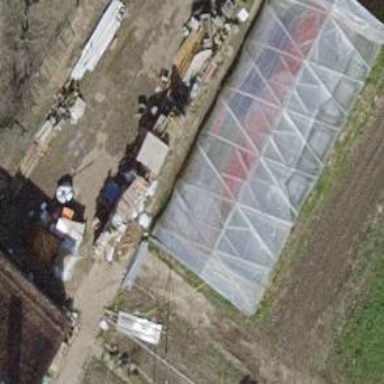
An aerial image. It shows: Greenhouse.